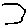
Label: hexagon